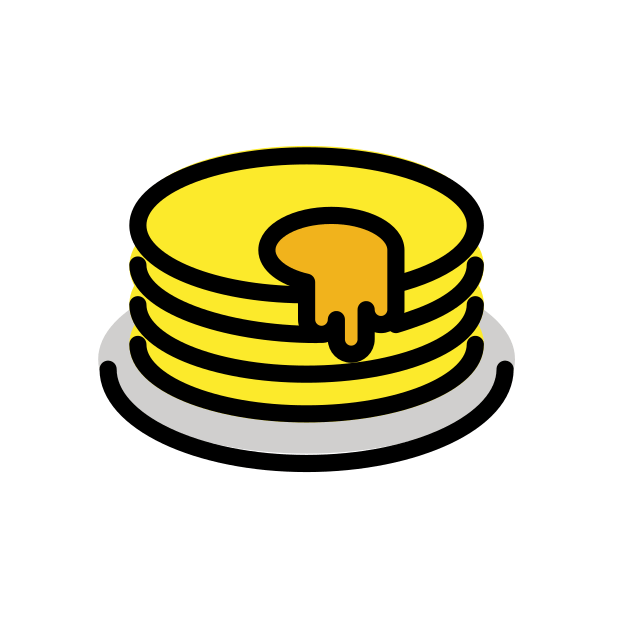
pancakes